Question: In this diagram, the green dot is the starting point and the blue dot is the destination. How many different simple paths are there?
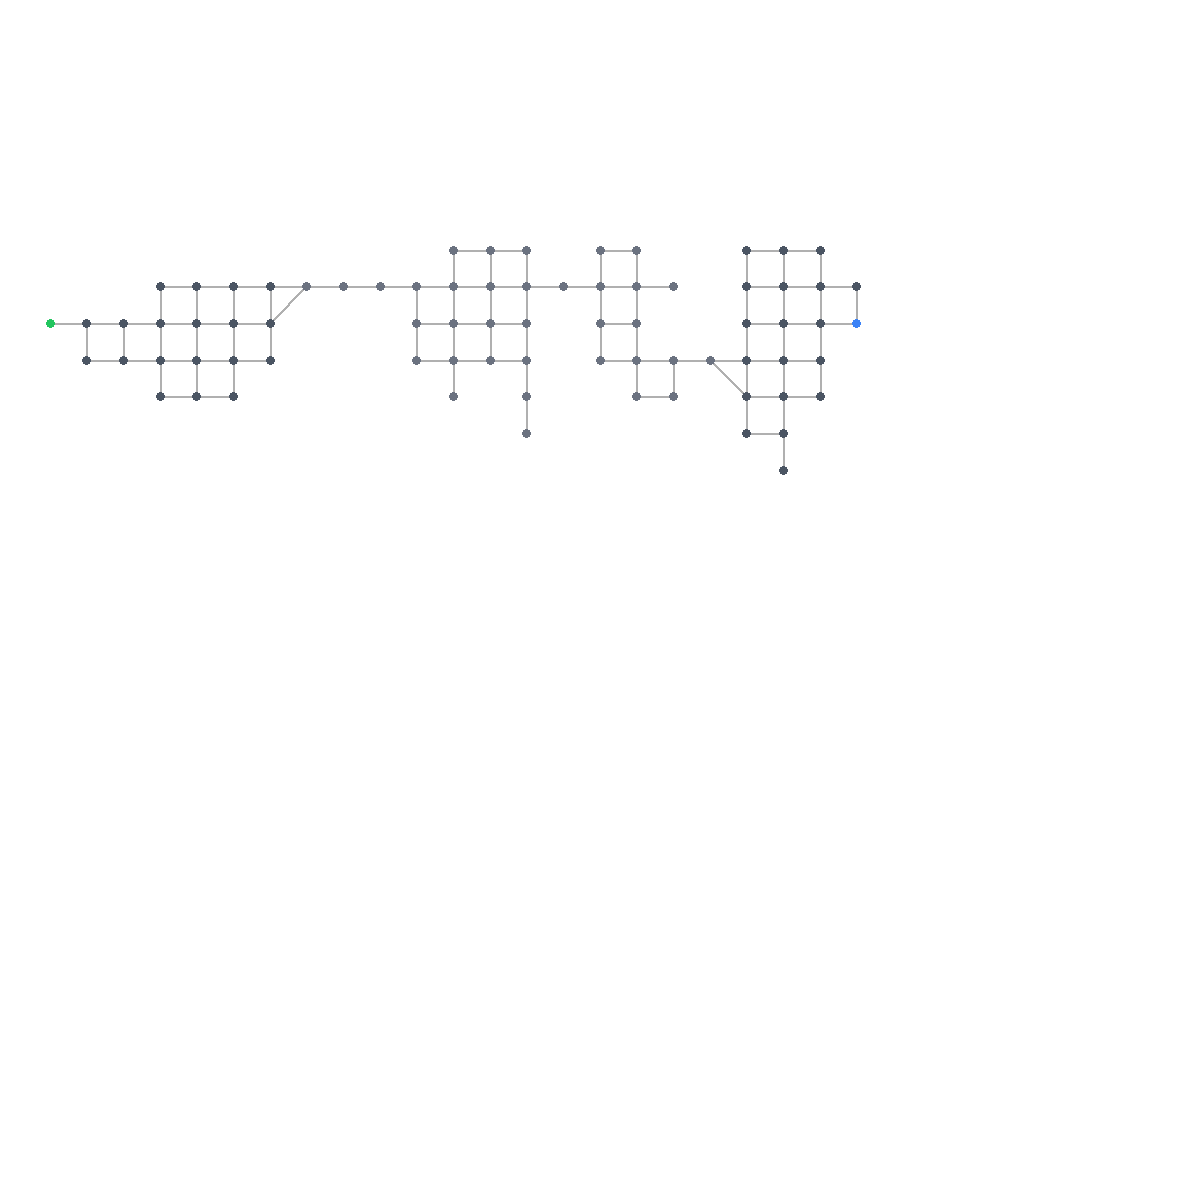
Answer: 241488000